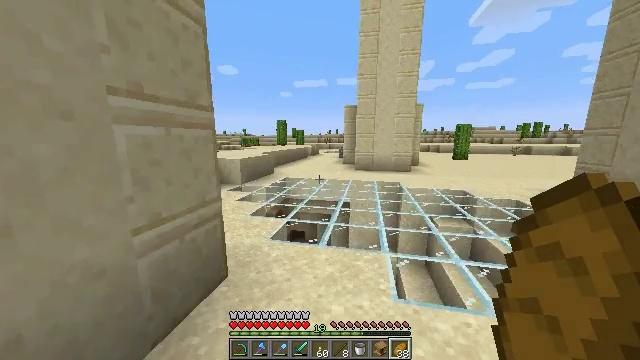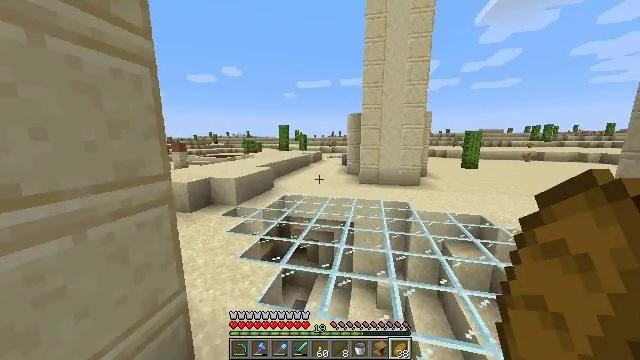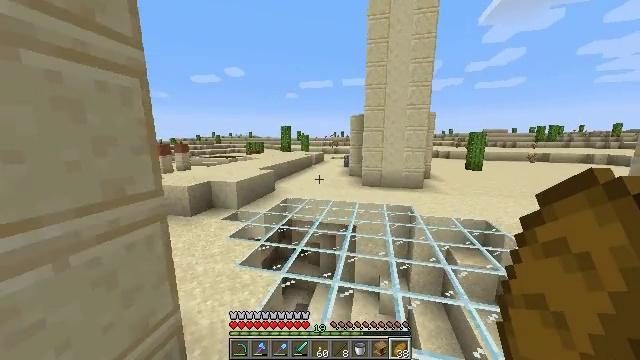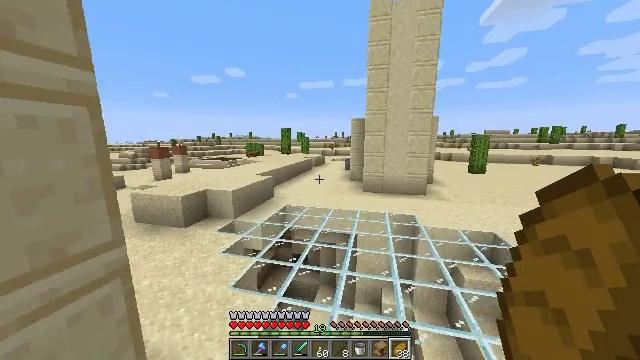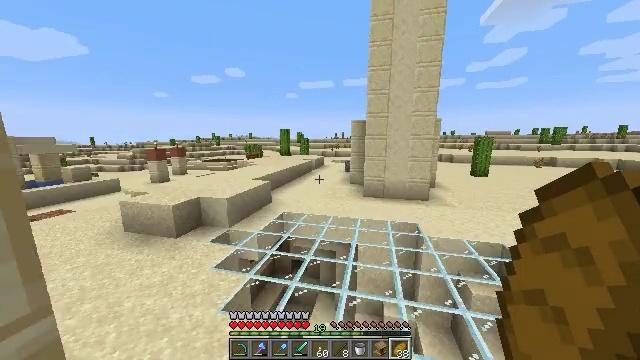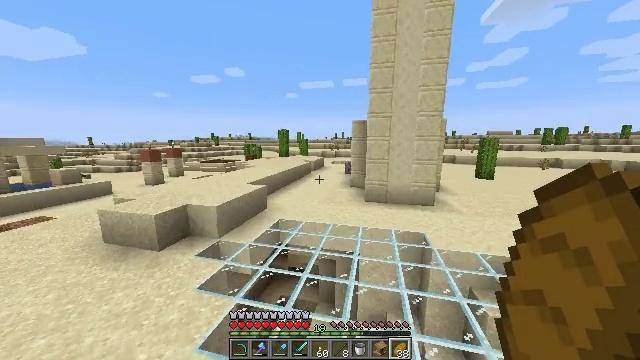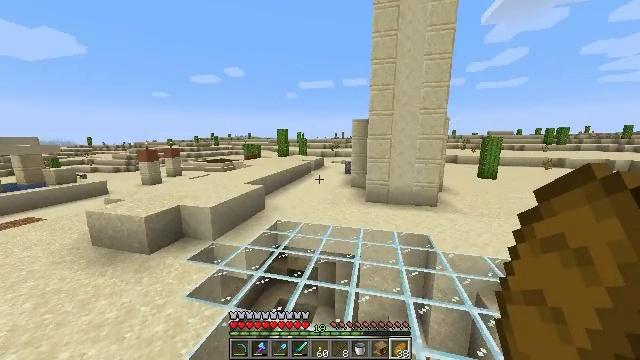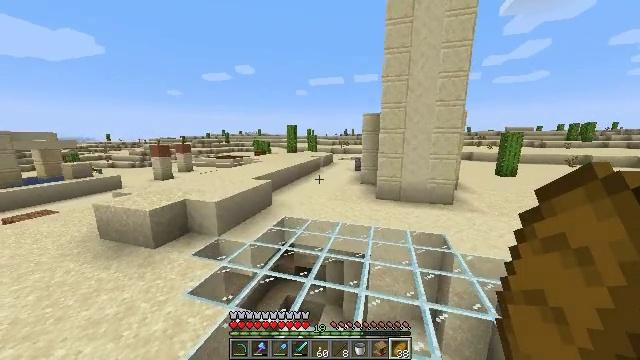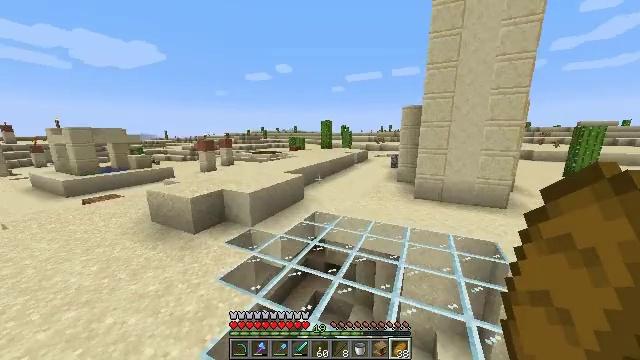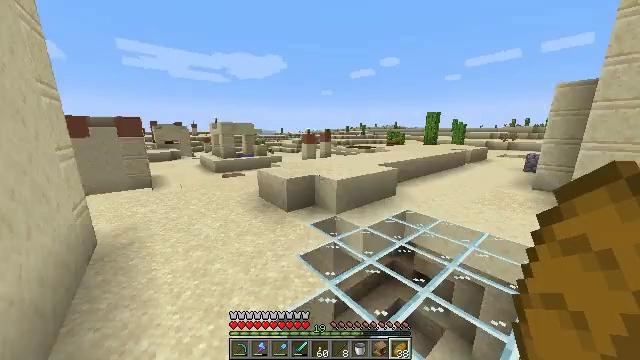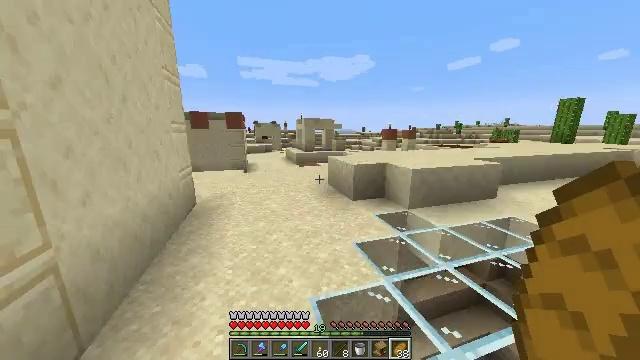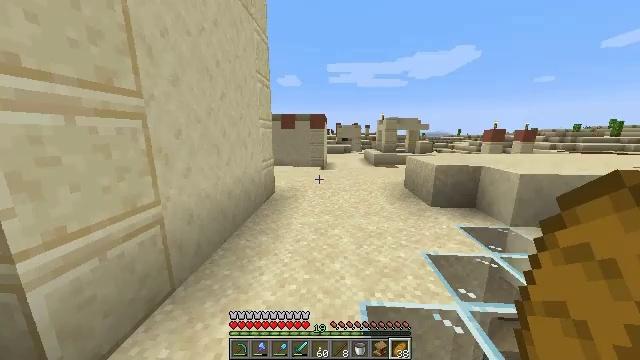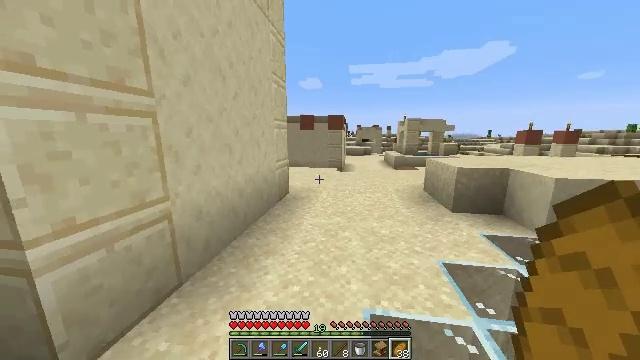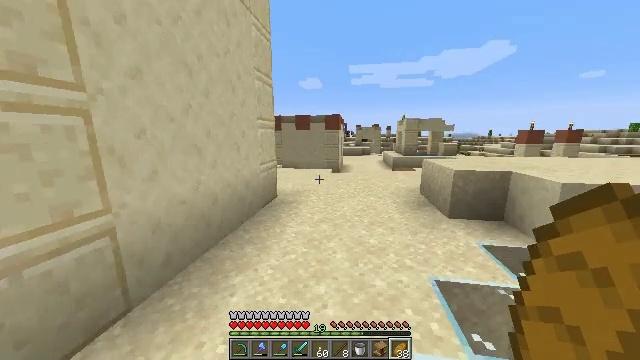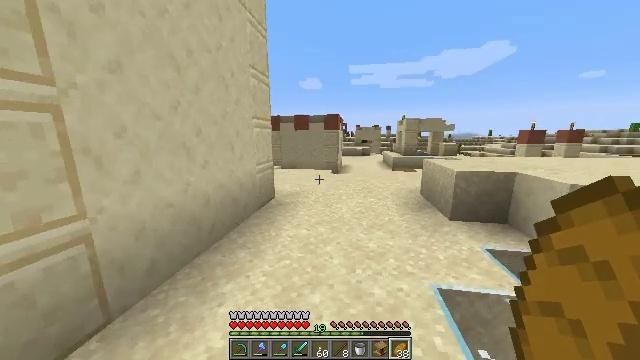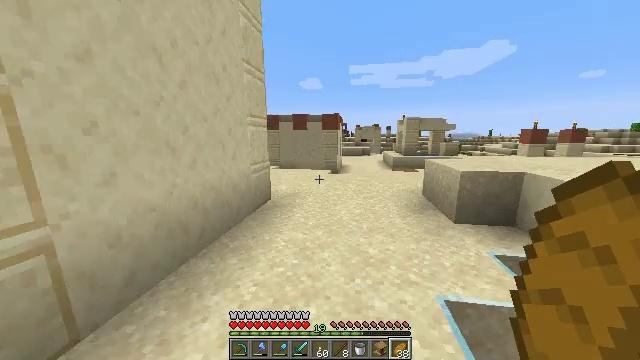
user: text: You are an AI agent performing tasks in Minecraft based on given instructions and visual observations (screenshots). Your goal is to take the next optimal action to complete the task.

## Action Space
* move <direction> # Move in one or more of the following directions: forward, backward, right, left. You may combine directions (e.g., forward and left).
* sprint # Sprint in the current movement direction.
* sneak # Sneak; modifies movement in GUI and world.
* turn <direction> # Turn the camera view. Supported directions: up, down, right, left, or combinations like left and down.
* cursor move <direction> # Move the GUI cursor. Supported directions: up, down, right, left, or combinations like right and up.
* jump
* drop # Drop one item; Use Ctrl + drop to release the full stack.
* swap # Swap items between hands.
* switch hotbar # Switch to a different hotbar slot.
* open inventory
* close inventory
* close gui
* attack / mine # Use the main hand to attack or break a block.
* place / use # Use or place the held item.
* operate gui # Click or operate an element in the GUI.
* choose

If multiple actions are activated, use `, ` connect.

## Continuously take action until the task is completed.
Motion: motion action
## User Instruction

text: Gather the potted cactus from the pot.
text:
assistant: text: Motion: move forward, sprint, jump
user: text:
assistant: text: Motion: move forward, sprint, jump
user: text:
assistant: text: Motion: move forward, sprint, jump
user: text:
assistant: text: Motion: move forward, sprint, jump
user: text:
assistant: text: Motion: move forward, sprint, jump
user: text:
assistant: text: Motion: move forward, sprint, jump
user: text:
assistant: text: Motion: move forward, sprint, turn left, jump
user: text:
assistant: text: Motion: move forward, sprint, turn left, jump
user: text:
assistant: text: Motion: move forward, sprint, turn left, jump
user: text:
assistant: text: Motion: move forward, sprint, turn left
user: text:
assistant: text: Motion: move forward, sprint, turn left
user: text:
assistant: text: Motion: move forward, sprint, turn left
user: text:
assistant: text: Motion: move forward, sprint
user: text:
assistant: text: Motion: move forward, sprint
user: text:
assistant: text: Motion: move forward, sprint
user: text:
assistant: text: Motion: move forward, sprint
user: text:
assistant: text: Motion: move forward, sprint
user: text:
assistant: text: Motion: move forward, sprint
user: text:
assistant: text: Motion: move forward, sprint
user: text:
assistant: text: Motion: move forward, sprint
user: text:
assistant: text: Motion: move forward, sprint, turn left
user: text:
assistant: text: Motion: move forward and move right, sprint, turn left
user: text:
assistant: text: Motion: move forward and move right, sprint, turn left
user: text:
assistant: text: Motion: move forward and move right, sprint, turn left
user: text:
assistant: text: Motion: move forward and move right, sprint, turn left
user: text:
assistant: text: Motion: move forward and move right, sprint
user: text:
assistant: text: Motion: move forward and move right, sprint
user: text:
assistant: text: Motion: move forward and move right, sprint
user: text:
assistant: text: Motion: move forward and move right, sprint
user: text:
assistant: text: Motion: move forward and move right, sprint